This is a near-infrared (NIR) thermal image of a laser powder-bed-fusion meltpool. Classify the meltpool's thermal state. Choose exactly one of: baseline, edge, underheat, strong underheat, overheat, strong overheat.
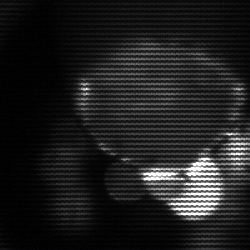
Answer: edge